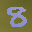
Label: 8